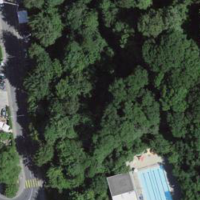
EUNIS habitat code: 53
Species observed at this site:
Galeopsis tetrahit